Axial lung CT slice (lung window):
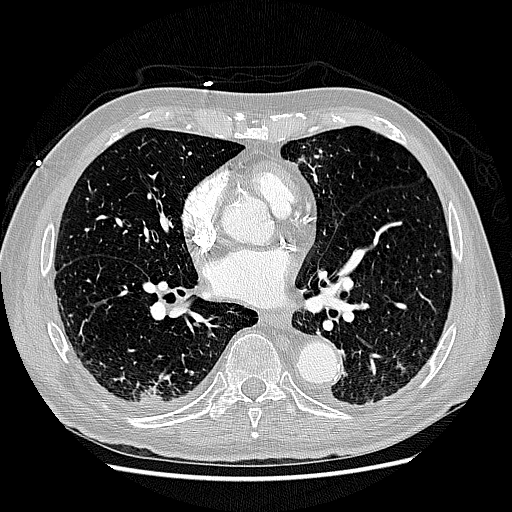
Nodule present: no